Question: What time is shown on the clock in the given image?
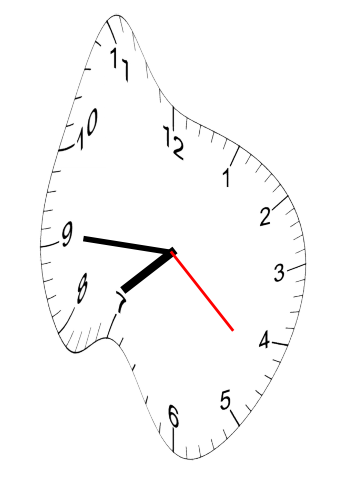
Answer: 07:45:22